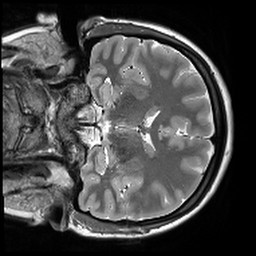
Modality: T2starw
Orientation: coronal
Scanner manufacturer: siemens
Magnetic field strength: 3 T
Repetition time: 9.86 s
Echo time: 0.05 s